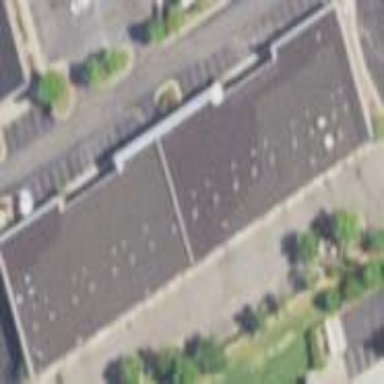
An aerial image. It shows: Commercial building.